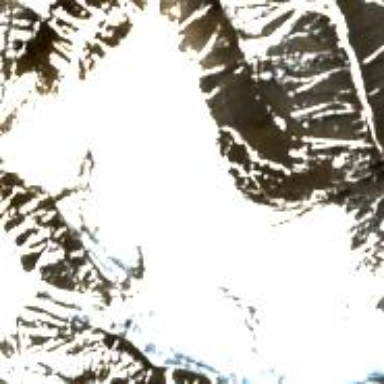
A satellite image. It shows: Majestic glacier in the distance.